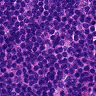
Metastatic tissue present: no